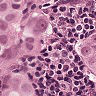
Metastatic tissue present: yes